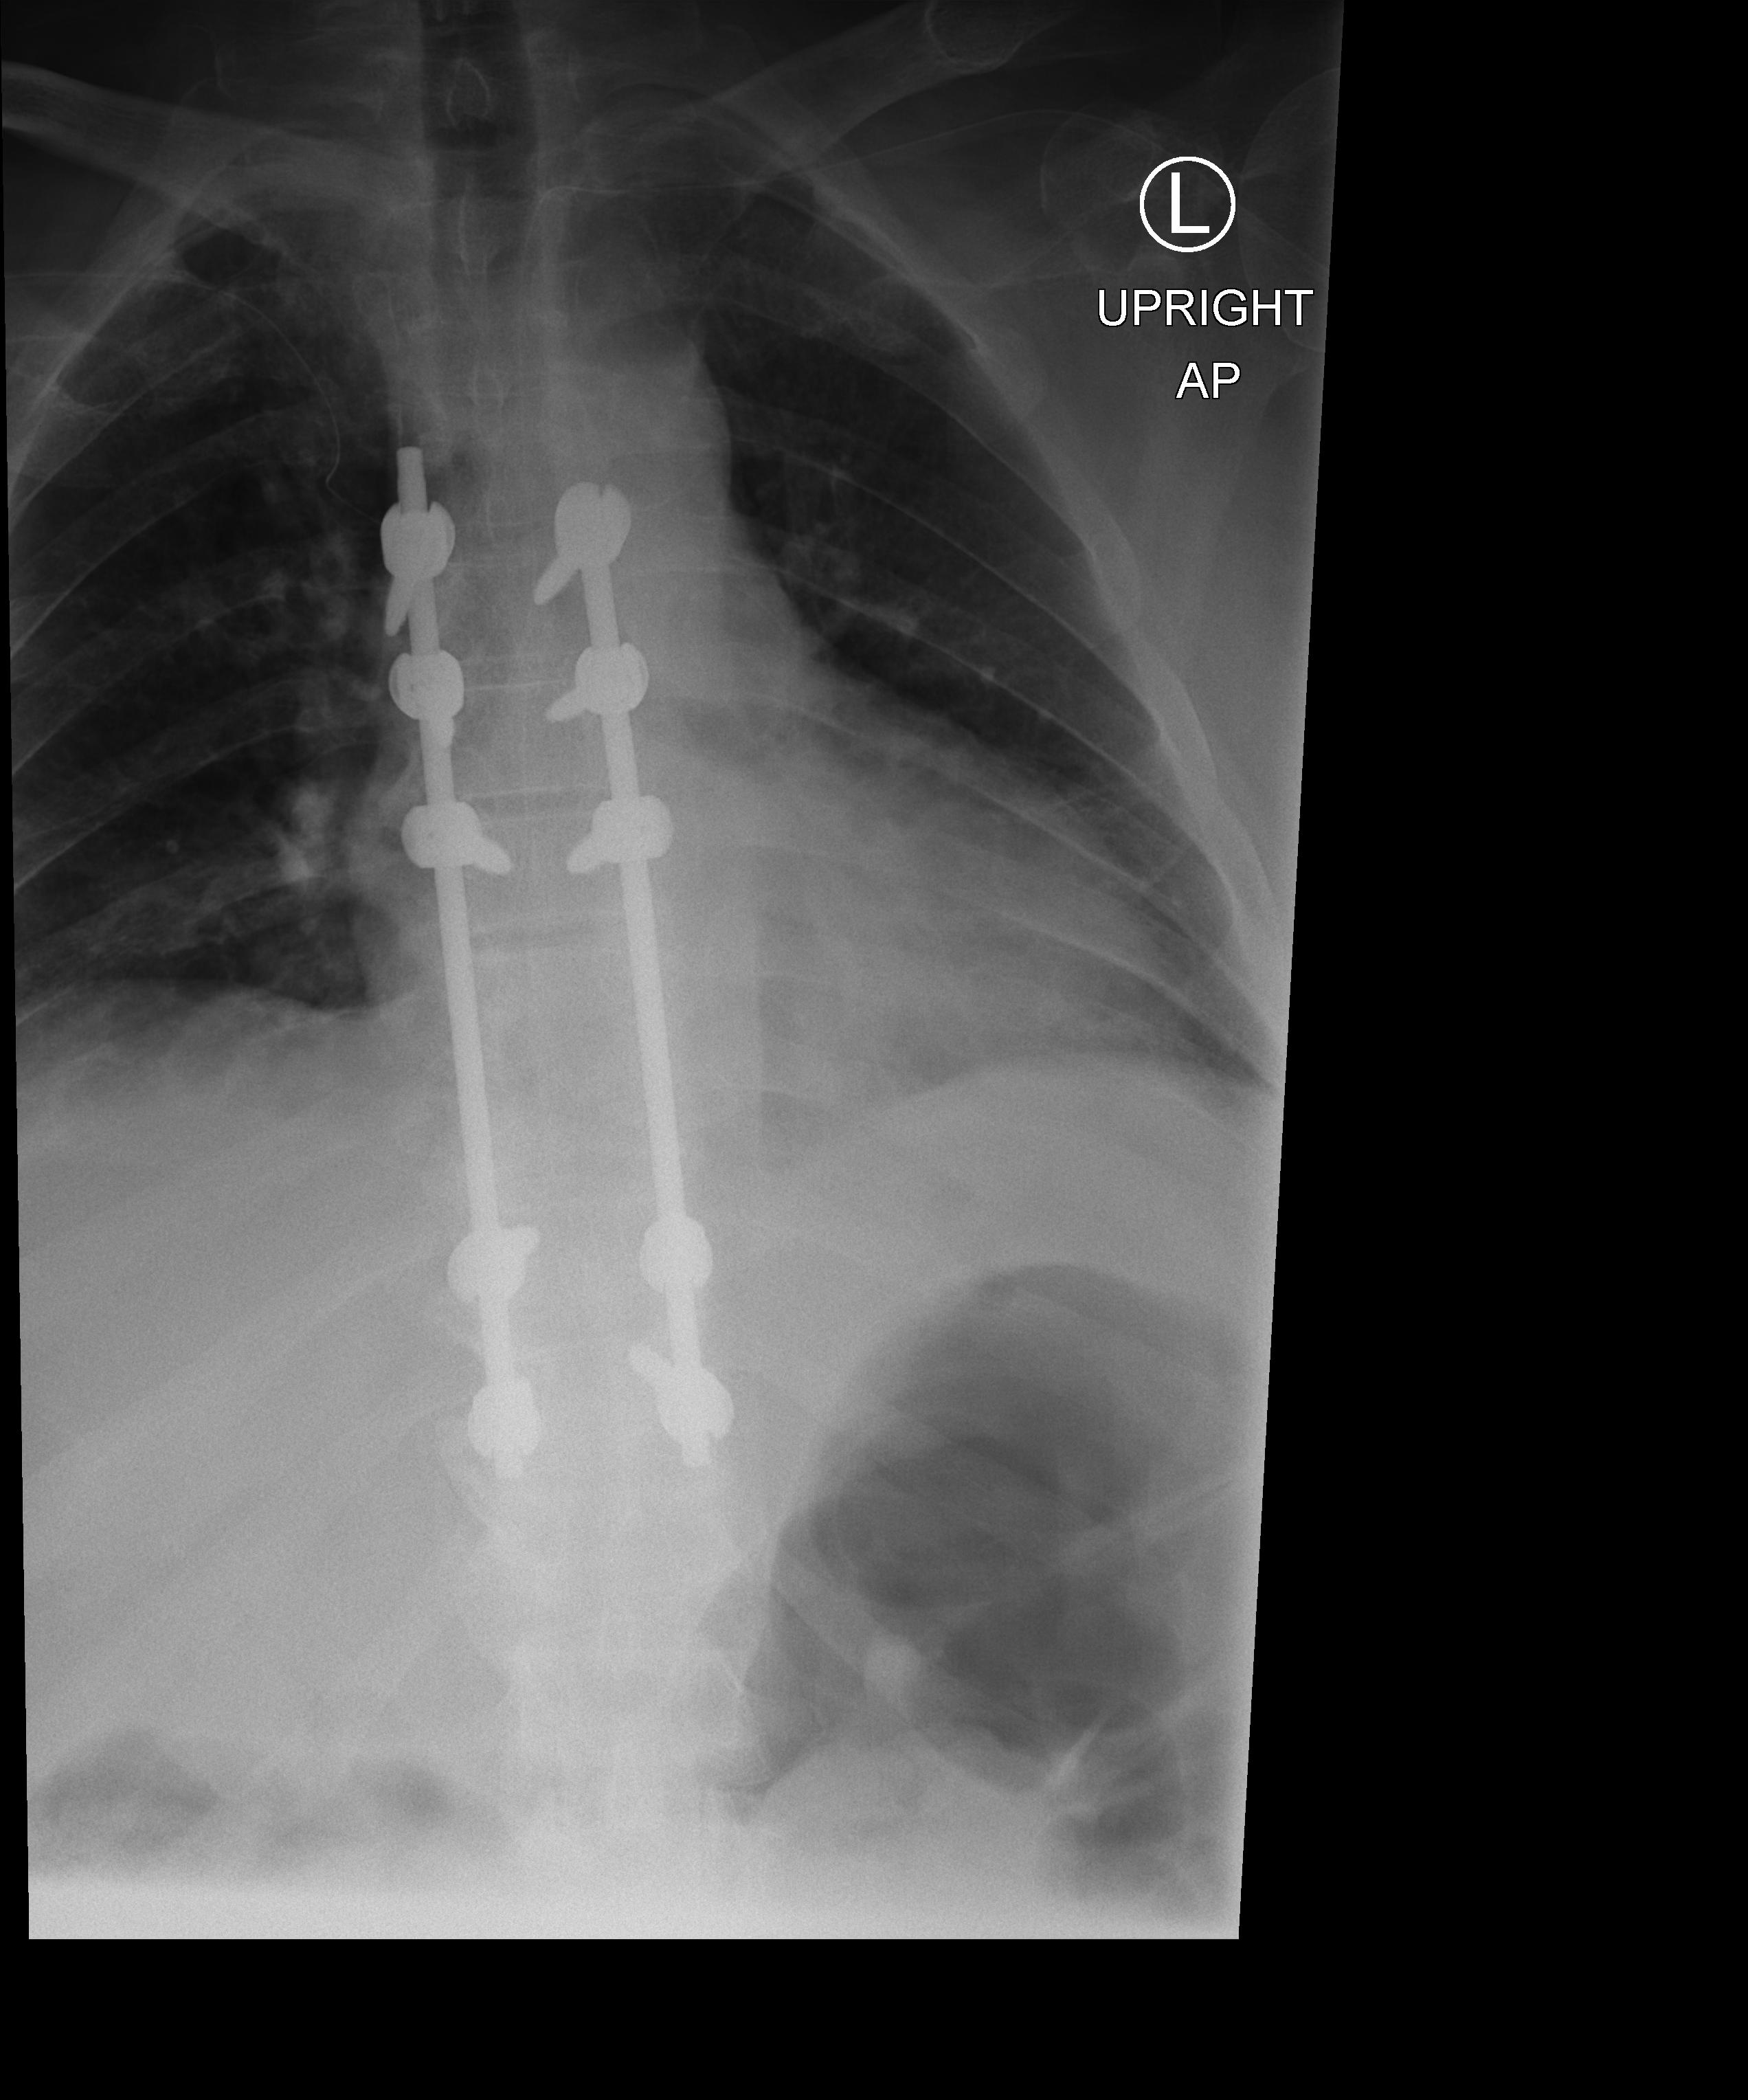
View: AP